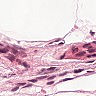
Metastatic tissue present: no